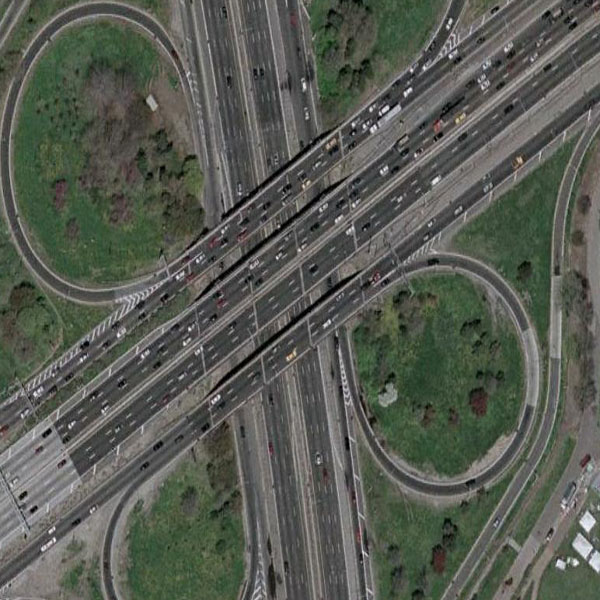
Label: Viaduct